Question: I'm currently adding a bunch of checkboxes dynamically during the "pageinit" event, which I am able to both add and check successfully. The checkboxes are added by appending instances of the following stub to a "ul"-component:
'''
<li>
<div class = "new-student">
<img class="profile-img nav-ui-thumbnail ui-mini" src="../images/prof_img.gif">
<!-- Block A -->
<div id="grid" class="ui-grid-a ui-mini">
<div class="ui-block-a ui-mini">
<div class="ui-bar ui-bar-a ui-mini">
<h2 class="name-student">Name</h2>
<p class="attendingtime-student">00:00</p>
</div>
</div>
<!-- Block B -->
<div class="ui-block-b">
<div class="ui-bar ui-bar-a ui-mini">
<h2 class="pickuptype-student">null</h2>
<p class="pickuptime-student">00:00</p>
</div>
</div>
</div>
<form>
<!-- Attending -->
<fieldset class="fieldset ui-overlay-shadow" data-role="controlgroup" data-type="horizontal" class="localnav">
<input class="attendance0-student" name="checkbox-h-2a" id="checkbox-h-2a" type="checkbox">
<label for="checkbox-h-2a">1</label>
<input class="attendance1-student" name="checkbox-h-2b" id="checkbox-h-2b" type="checkbox">
<label for="checkbox-h-2b">2</label>
<input class="attendance2-student" name="checkbox-h-2c" id="checkbox-h-2c" type="checkbox">
<label for="checkbox-h-2c">3</label>
</fieldset>
</form>
</div>
'''
However; I am unable to update the visual styling of the checkboxes, which result in all checked boxes looking like this:

I've tried calling ".checkboxradio.('refresh')" but it only results in an error (saying I can't call that method on a component that has yet to be initialized).
Please help!
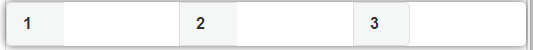
Answer: Regarding this:
> I've tried calling ".checkboxradio.('refresh')" but it only results in
an error (saying I can't call that method on a component that has yet
to be initialized).
Usually when this kind of error occurs you need to do this:
'''
$('#someId').checkboxradio.().checkboxradio.('refresh');
'''
First call will initialize checkboxradio widget and second one will enhance its markup.
But this is not case with checkbox widget, to enhance dynamically added checkbox you need to do this:
'''
$('[type="checkbox"]').checkboxradio();
'''
Without refresh parameter.
And here's a working example: <URL>
There are of course other solutions, read <URL>.
If you are using jQuery Mobile 1.4 and you are planing in using future versions then use this method:
'''
$('.ui-content').enhanceWithin();
'''
Read more about it <URL>.
There's a third option, instead of use event. Like it will trigger only once but unlike it triggers before jQuery Mobile enhances active page. So everything appended at this point will automatically become enhanced.